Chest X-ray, AP view. Patient: 59 years old, sex M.
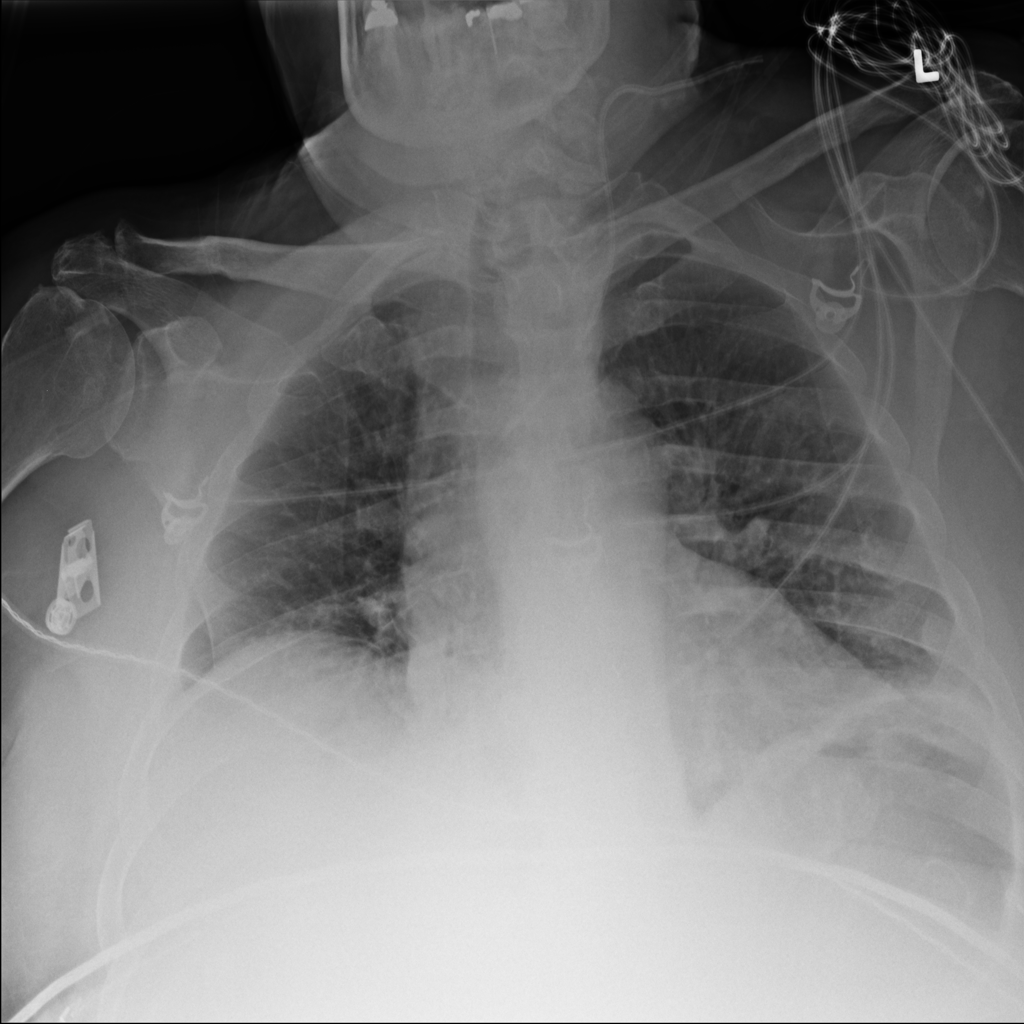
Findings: No Finding